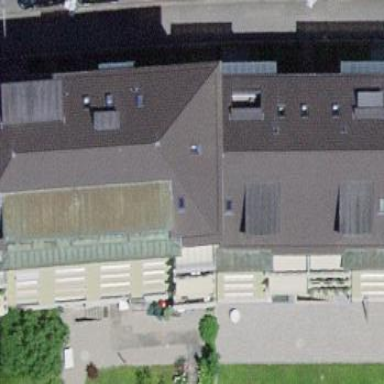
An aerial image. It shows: Apartment building with hipped roof.